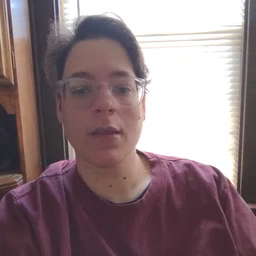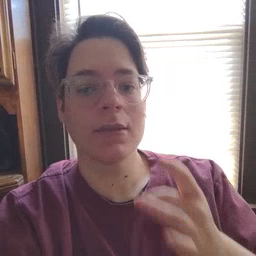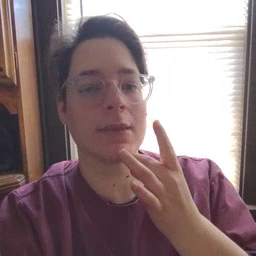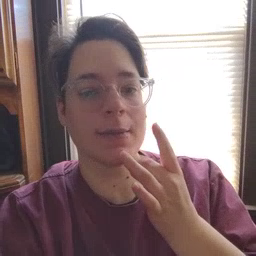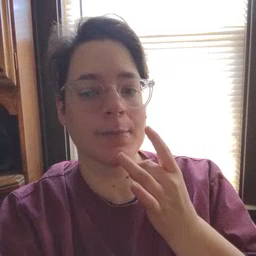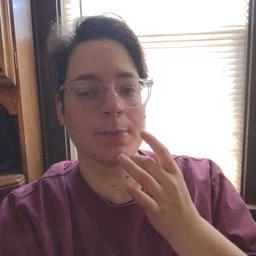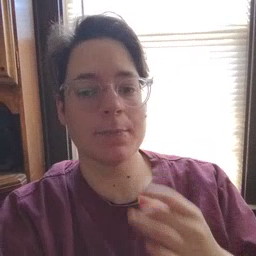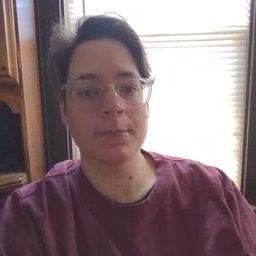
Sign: lamp